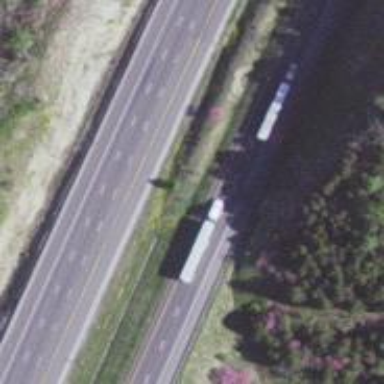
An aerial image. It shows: Asphalt motorway.